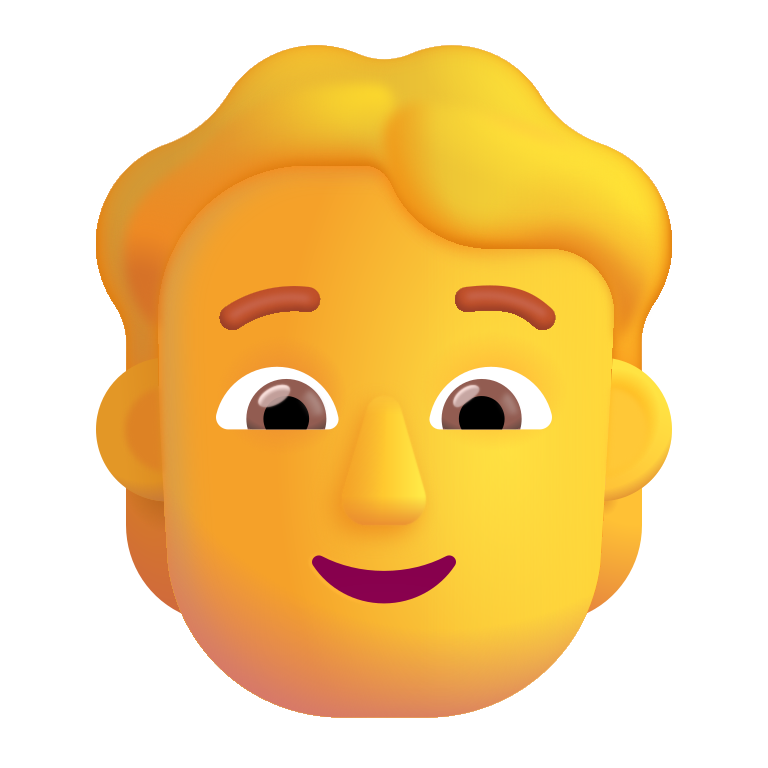
person color default